Interaction volume radius: 5 \u00c5
Interaction volume height: 10 \u00c5
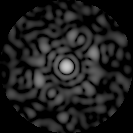
Disorder parameter: 0.8045